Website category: jobs
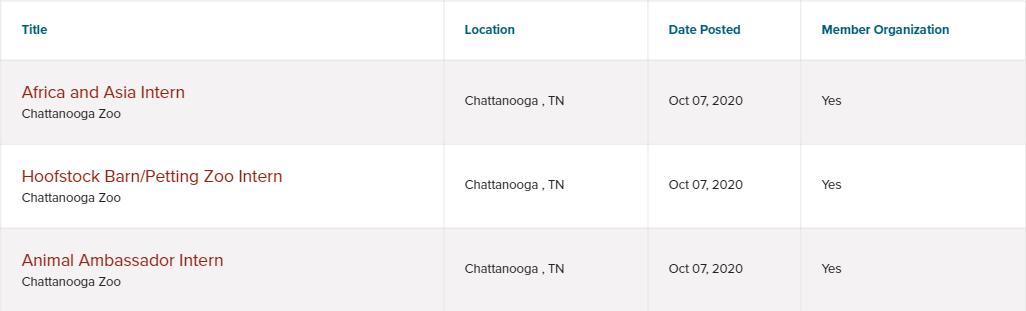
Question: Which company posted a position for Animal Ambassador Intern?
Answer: Chattanooga Zoo

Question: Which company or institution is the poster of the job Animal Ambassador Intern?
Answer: Chattanooga Zoo

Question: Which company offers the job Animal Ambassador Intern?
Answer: Chattanooga Zoo

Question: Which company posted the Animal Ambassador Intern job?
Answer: Chattanooga Zoo

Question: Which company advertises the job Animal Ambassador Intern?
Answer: Chattanooga Zoo

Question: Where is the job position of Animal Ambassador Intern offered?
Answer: Chattanooga , TN

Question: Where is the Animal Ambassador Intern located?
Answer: Chattanooga , TN

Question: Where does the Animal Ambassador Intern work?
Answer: Chattanooga , TN

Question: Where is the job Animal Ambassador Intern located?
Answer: Chattanooga , TN

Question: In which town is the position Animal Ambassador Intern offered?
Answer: Chattanooga , TN

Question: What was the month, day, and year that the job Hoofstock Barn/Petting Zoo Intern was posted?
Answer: Oct 07, 2020

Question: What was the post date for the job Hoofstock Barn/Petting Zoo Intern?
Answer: Oct 07, 2020

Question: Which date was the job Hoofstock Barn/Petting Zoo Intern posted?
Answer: Oct 07, 2020

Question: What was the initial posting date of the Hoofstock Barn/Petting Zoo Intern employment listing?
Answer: Oct 07, 2020

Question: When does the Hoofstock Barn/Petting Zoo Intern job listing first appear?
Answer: Oct 07, 2020

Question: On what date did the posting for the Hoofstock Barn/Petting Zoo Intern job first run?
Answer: Oct 07, 2020